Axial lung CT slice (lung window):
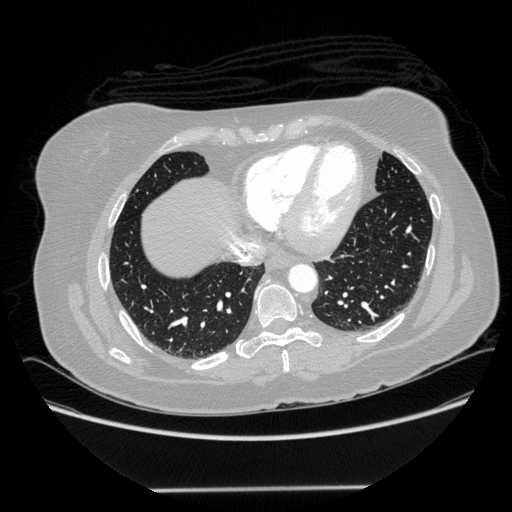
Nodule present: no